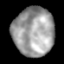
Tissue: lung
Cell type: Epithelial cells
Senescence score: 0.2262
Nuclear area (px): 1958
Mean DAPI intensity: 158.26